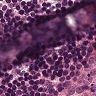
Metastatic tissue present: no